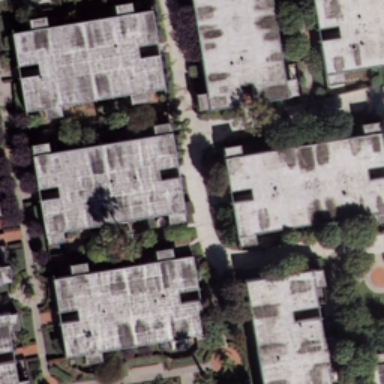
This is a dense residential area with houses and plants .